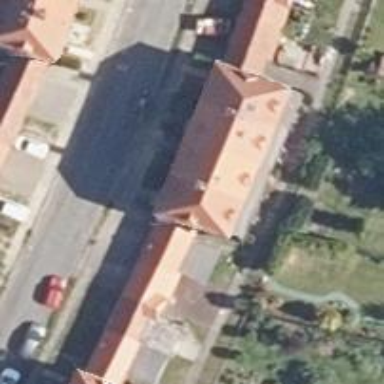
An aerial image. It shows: Hipped red residential building.